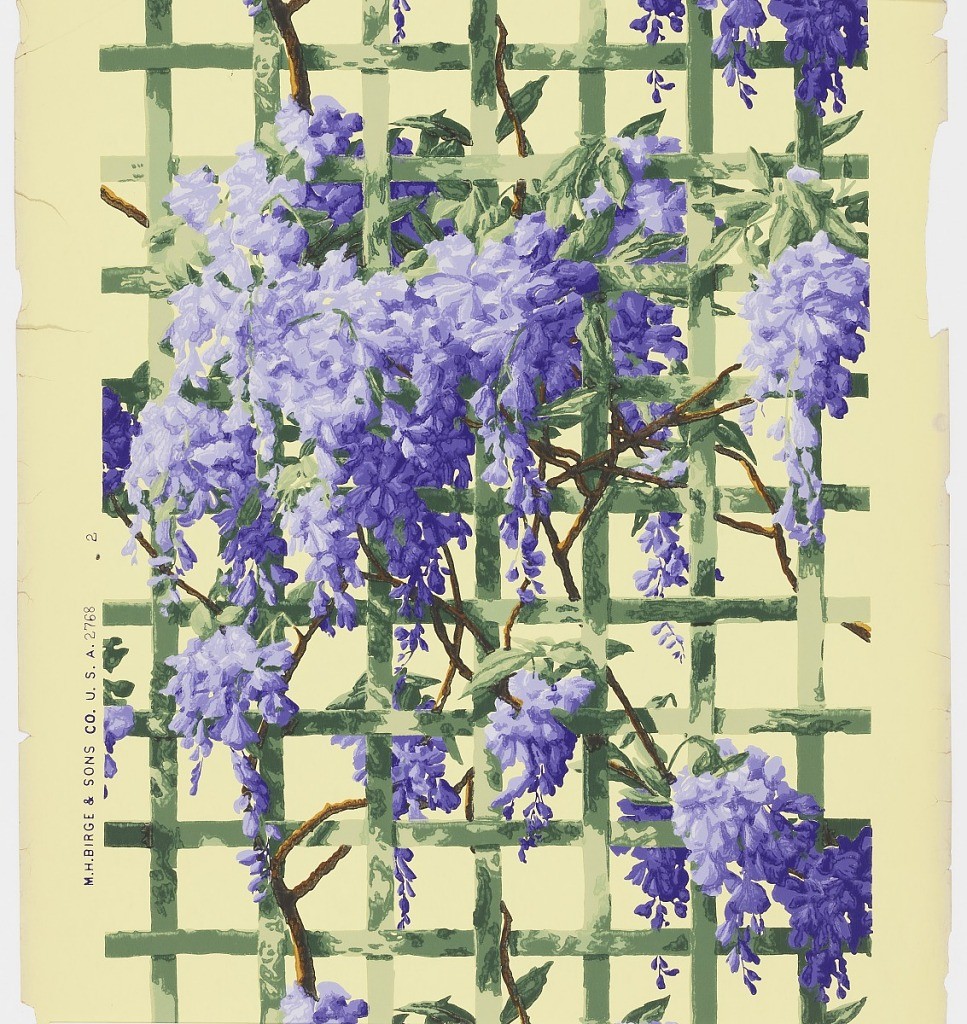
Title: Sidewall
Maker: M.H. Birge & Sons Co., 1834
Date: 1902
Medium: Machine-printed paper
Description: Large, suspended purple flowers on green trellis, printed on light yellow ground.